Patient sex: F
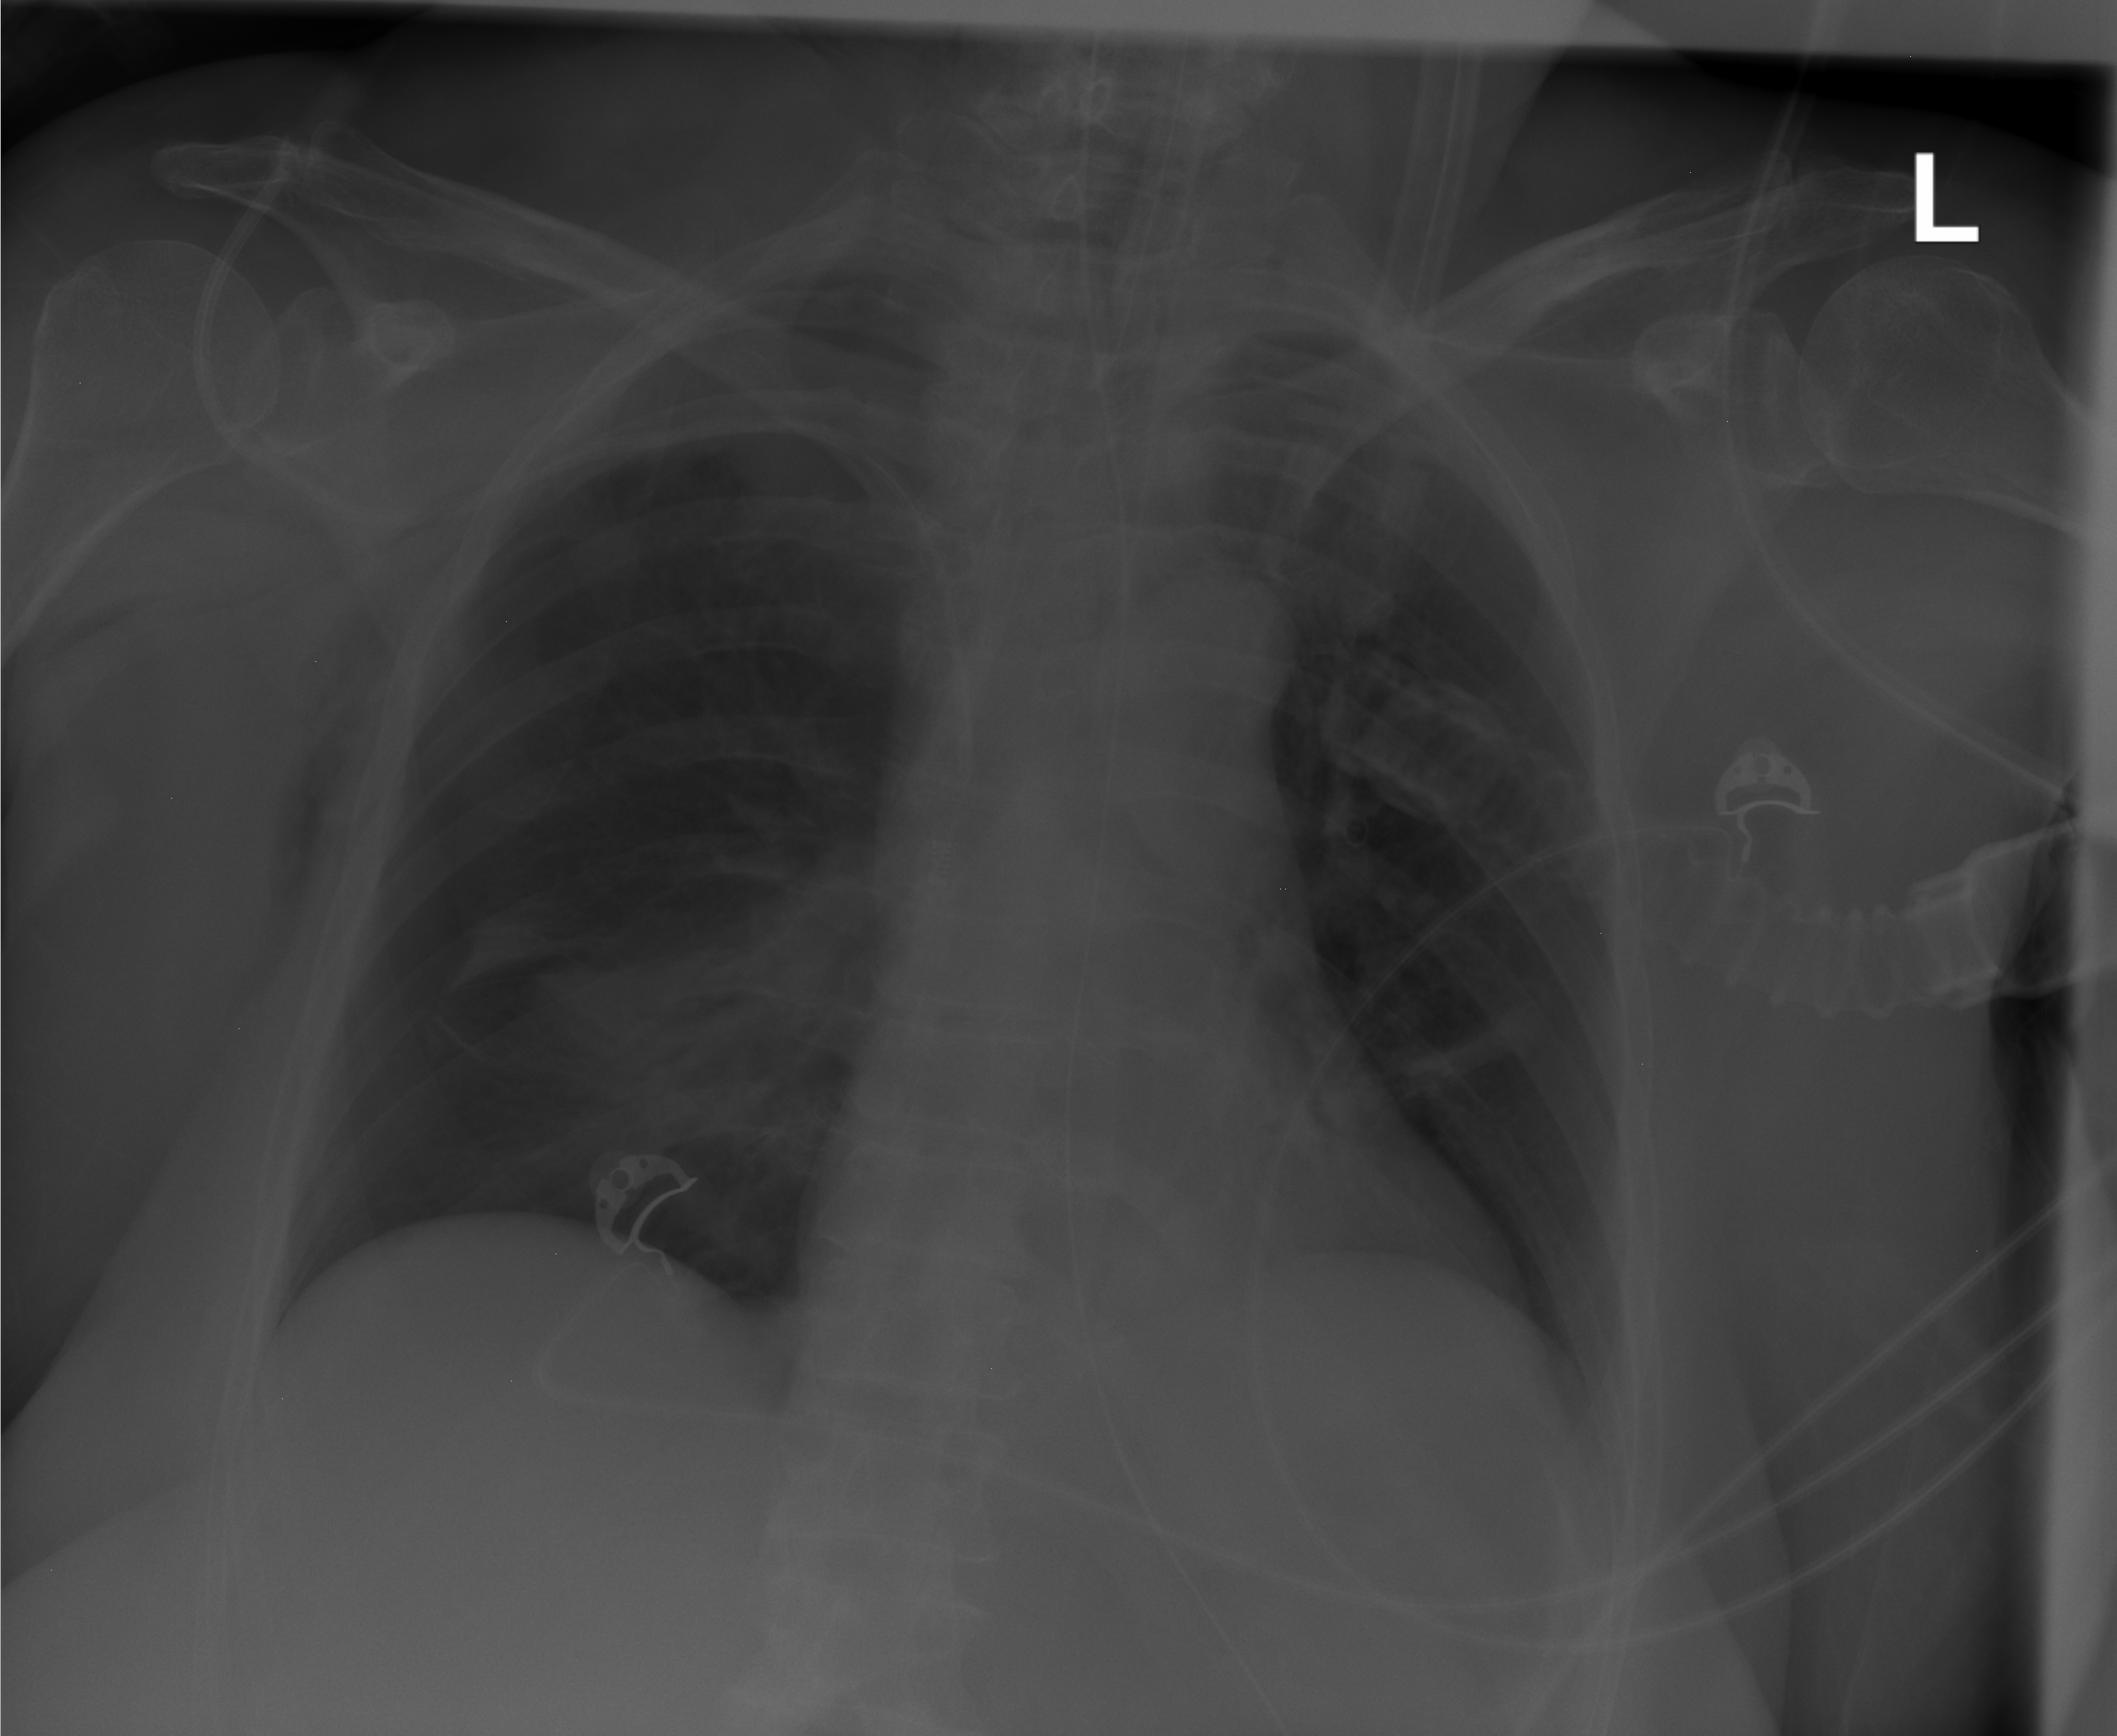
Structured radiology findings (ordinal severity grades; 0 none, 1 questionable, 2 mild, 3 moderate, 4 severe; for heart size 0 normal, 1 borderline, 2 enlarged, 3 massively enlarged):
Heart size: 0
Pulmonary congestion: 0
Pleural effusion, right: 0
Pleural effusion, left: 0
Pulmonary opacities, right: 0
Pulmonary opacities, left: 0
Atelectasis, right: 2
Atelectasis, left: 2